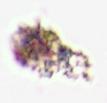
Label: Detritus